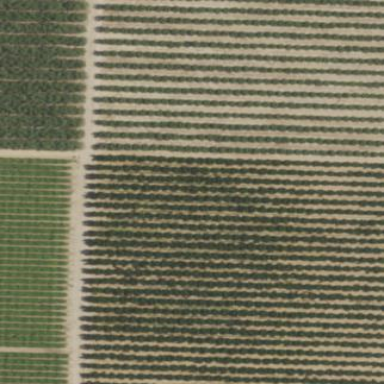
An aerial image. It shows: Agricultural property with vineyards.